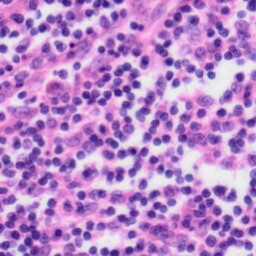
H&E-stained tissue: Tonsil